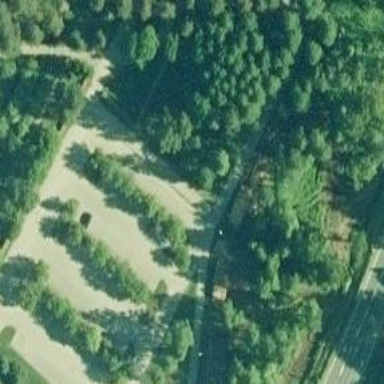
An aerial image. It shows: Path.